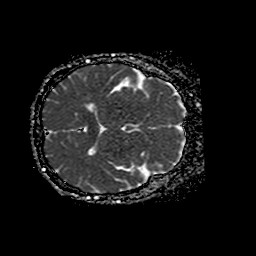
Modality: ADC
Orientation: axial
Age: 44
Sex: female
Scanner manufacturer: philips
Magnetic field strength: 1.5 T
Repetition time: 3.699 s
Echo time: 0.09719 s